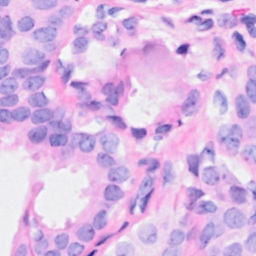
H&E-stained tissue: Breast